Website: crate-barrel
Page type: orders-overview
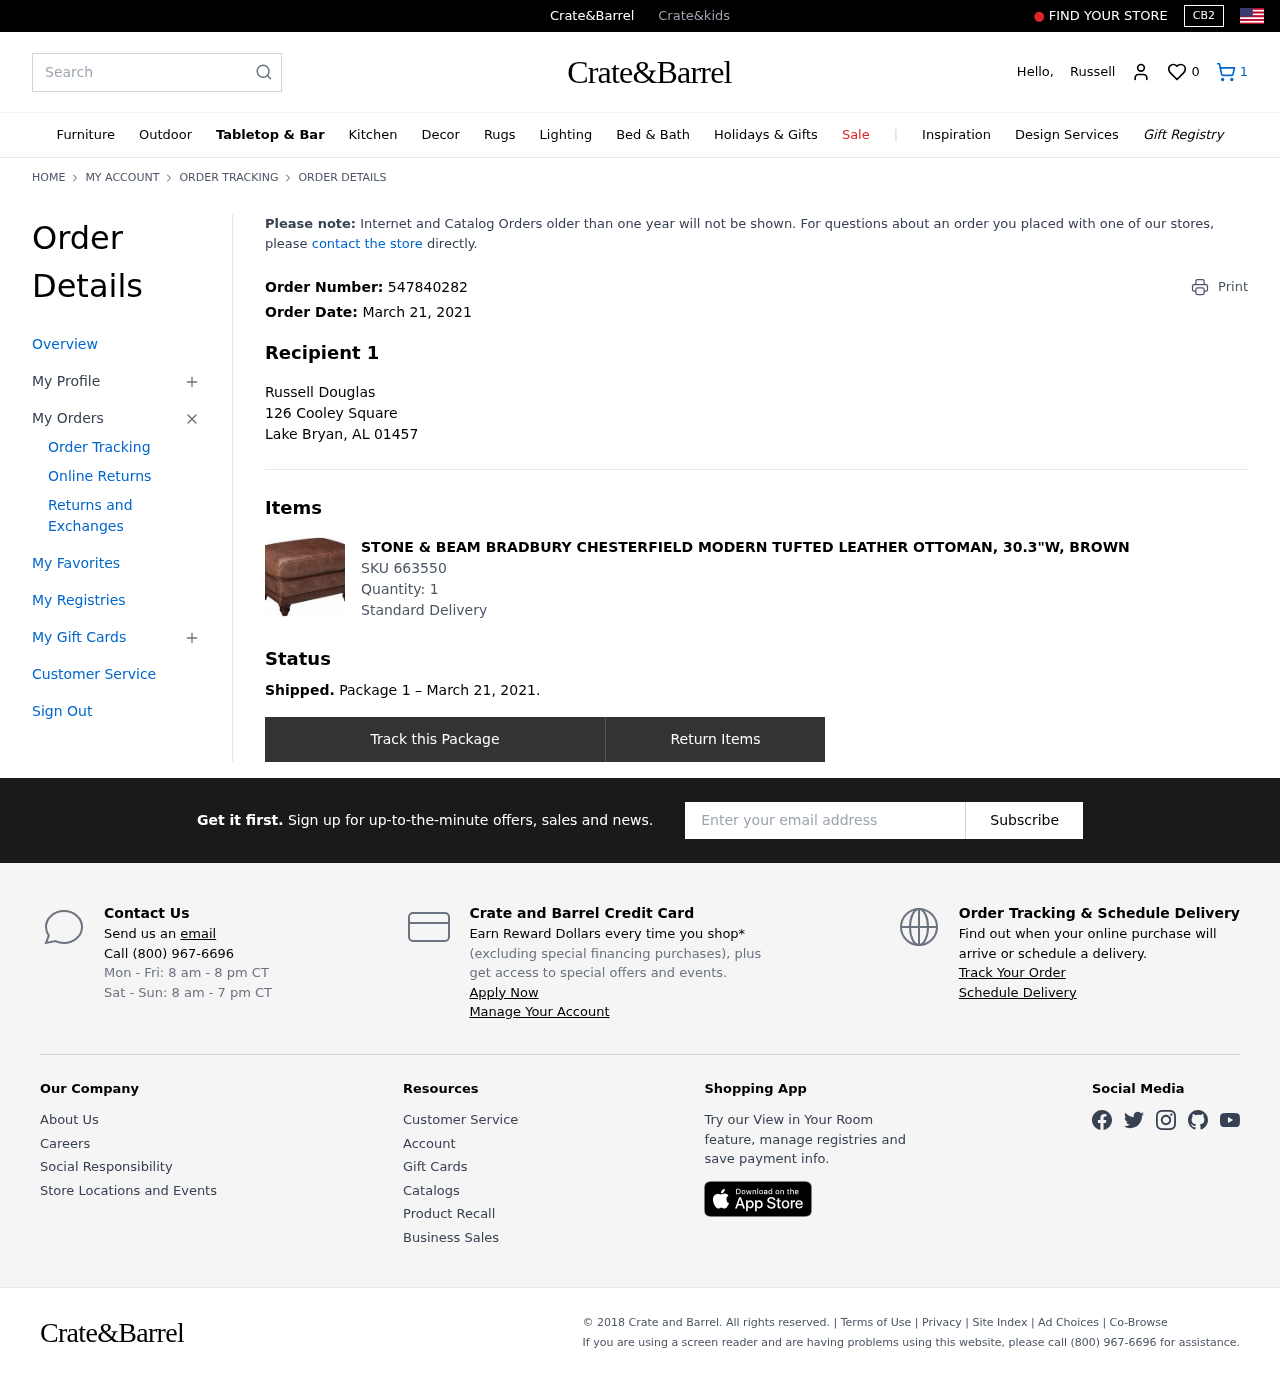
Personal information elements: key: PII_CITY_STATE_ZIP
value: Lake Bryan, AL 01457
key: PII_FIRSTNAME
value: Russell
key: PII_FULLNAME
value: Russell Douglas
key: PII_STREET
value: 126 Cooley Square
Product elements: key: PRODUCT1_NAME
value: Stone & Beam Bradbury Chesterfield Modern Tufted Leather Ottoman, 30.3"W, Brown
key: PRODUCT1_QUANTITY
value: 1
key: PRODUCT1_SKU
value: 663550
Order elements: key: ORDER_NUM_ITEMS
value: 1
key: ORDER_ID
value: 547840282
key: ORDER_DATE
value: March 21, 2021
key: ORDER_SHIPPING_DATE
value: March 21, 2021
Search elements: key: HEADER_SEARCH
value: Search
Other elements: key: FAVORITES_COUNT
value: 0